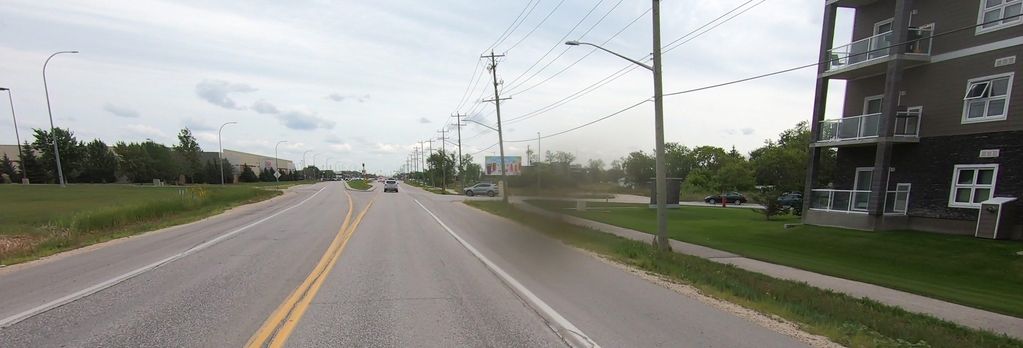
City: winnipeg